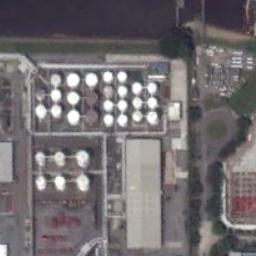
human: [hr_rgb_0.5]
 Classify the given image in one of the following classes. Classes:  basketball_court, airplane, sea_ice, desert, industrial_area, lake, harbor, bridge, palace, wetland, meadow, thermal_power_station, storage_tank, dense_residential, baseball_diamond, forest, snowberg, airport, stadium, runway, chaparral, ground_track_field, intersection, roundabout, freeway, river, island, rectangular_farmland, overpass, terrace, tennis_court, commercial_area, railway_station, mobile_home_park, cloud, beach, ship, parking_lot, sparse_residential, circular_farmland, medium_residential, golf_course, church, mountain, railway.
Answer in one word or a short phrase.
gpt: storage_tank